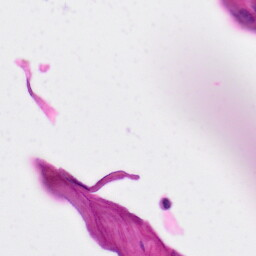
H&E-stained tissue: Skin